Interaction volume radius: 10 \u00c5
Interaction volume height: 25 \u00c5
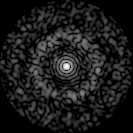
Disorder parameter: 0.8361